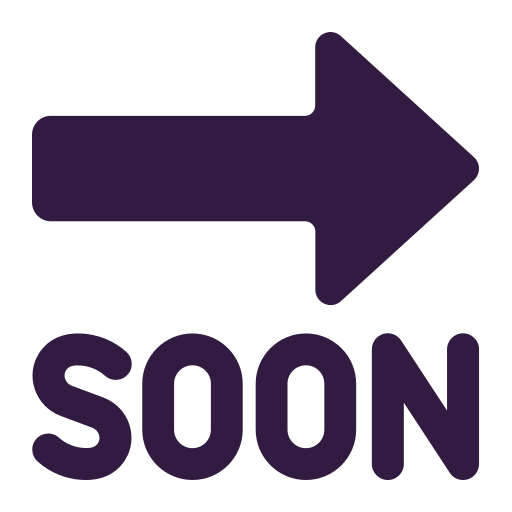
soon arrow flat